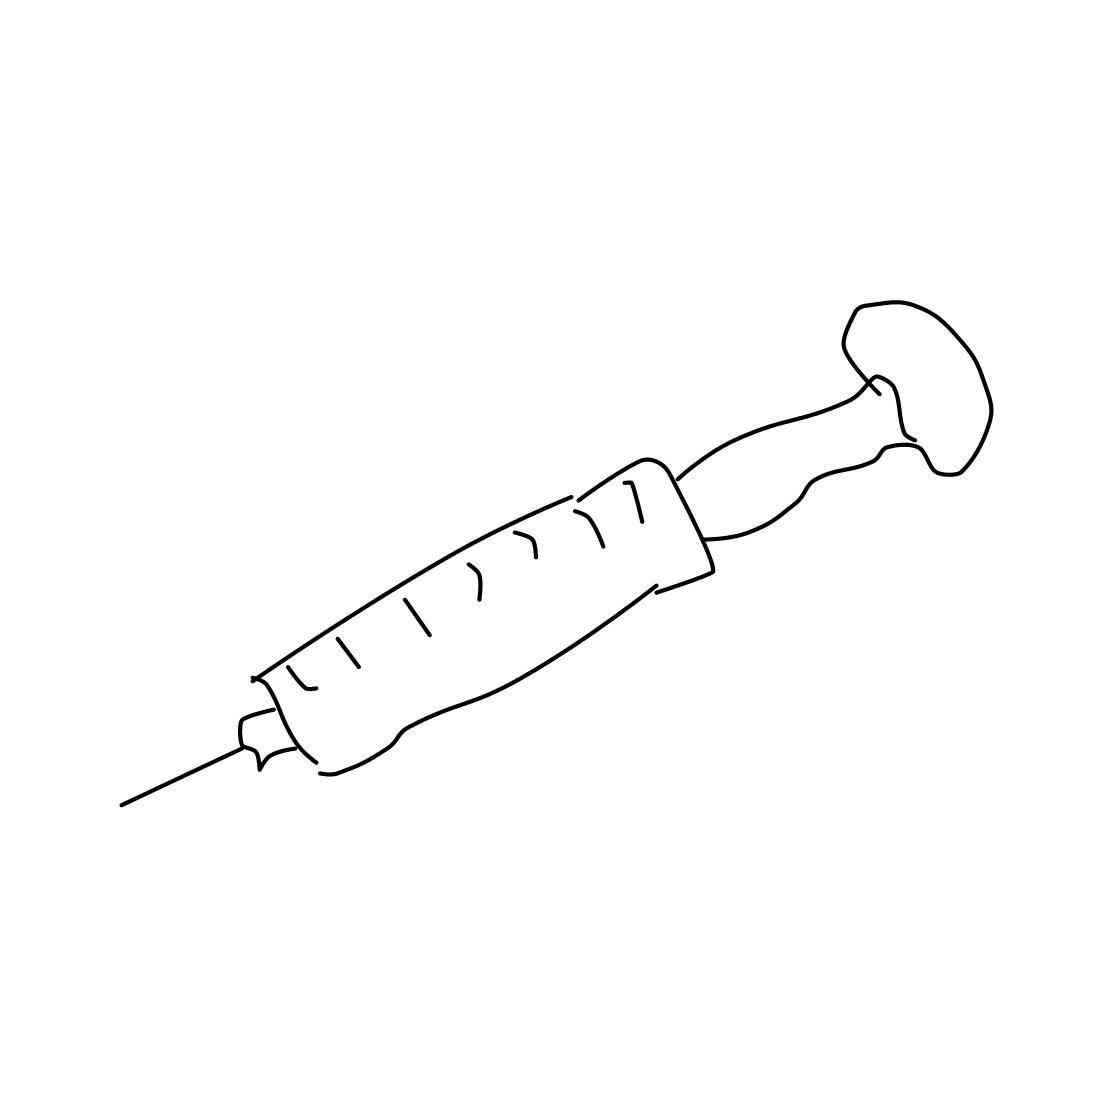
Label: syringe